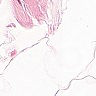
Metastatic tissue present: no